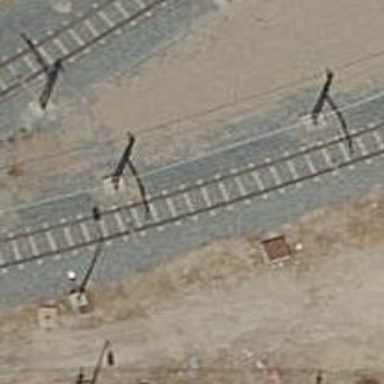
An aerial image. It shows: Yard with electrified contact line.